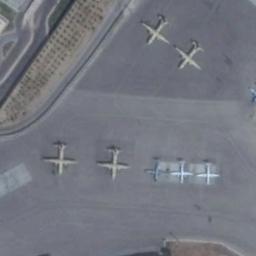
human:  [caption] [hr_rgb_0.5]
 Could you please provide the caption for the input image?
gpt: Seven airplanes are parked on the open place .

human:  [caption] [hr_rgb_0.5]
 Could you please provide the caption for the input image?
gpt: Four yellow planes and three planes parked in two lines on the airport and the lawn beside .

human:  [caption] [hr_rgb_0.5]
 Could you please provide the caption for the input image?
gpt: There are many planes of different sizes in a clearing .

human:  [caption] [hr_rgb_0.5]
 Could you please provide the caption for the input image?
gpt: There are four yellow planes and three white planes .

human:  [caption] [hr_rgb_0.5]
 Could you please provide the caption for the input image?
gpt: Seven planes are in the parking lot .